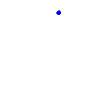
Particle: pion